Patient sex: M
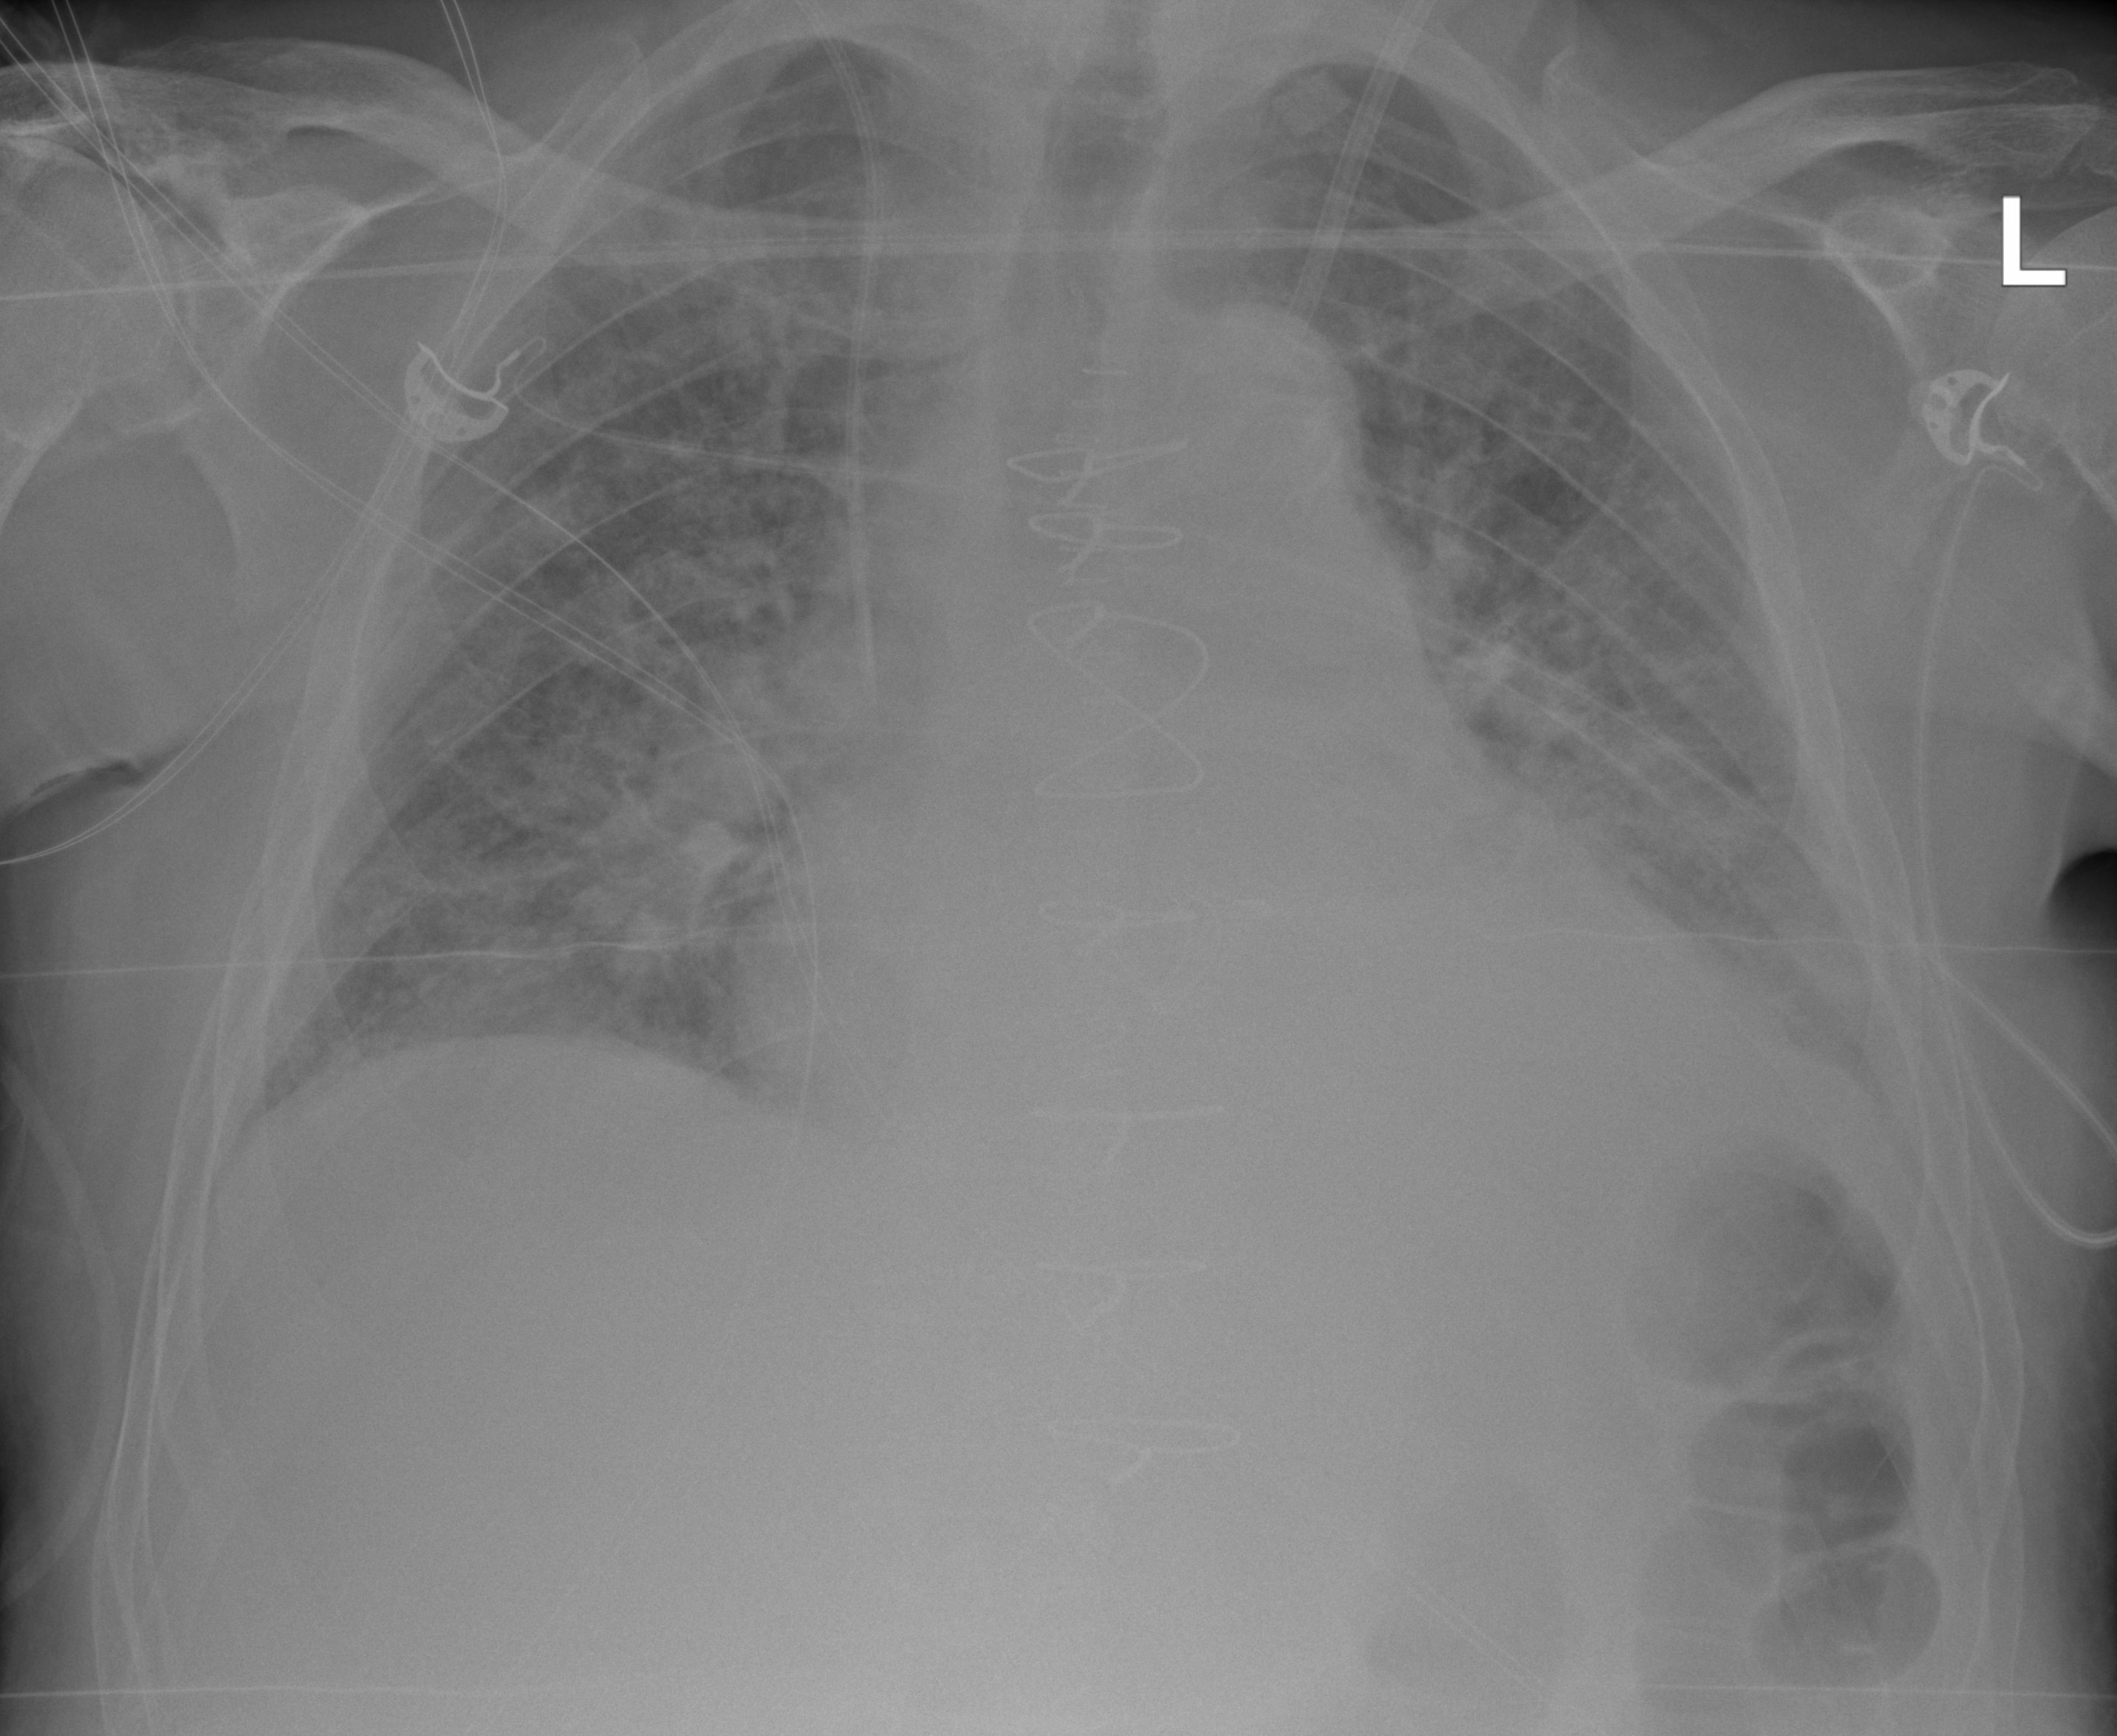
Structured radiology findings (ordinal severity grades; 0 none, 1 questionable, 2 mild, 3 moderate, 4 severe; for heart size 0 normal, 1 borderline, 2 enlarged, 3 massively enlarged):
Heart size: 2
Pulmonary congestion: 2
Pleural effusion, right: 0
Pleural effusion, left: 2
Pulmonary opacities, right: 2
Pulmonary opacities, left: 2
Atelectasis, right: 2
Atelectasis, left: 2